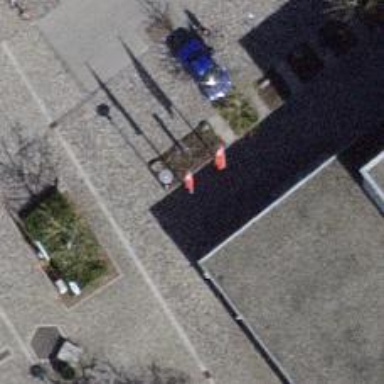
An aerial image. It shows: Advertising flagpole.